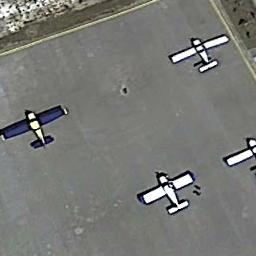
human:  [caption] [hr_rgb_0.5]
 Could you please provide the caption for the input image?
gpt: The aircraft is surrounded by residential areas in the parking lot .